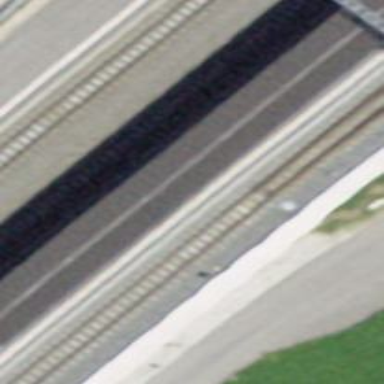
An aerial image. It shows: Railway switch.